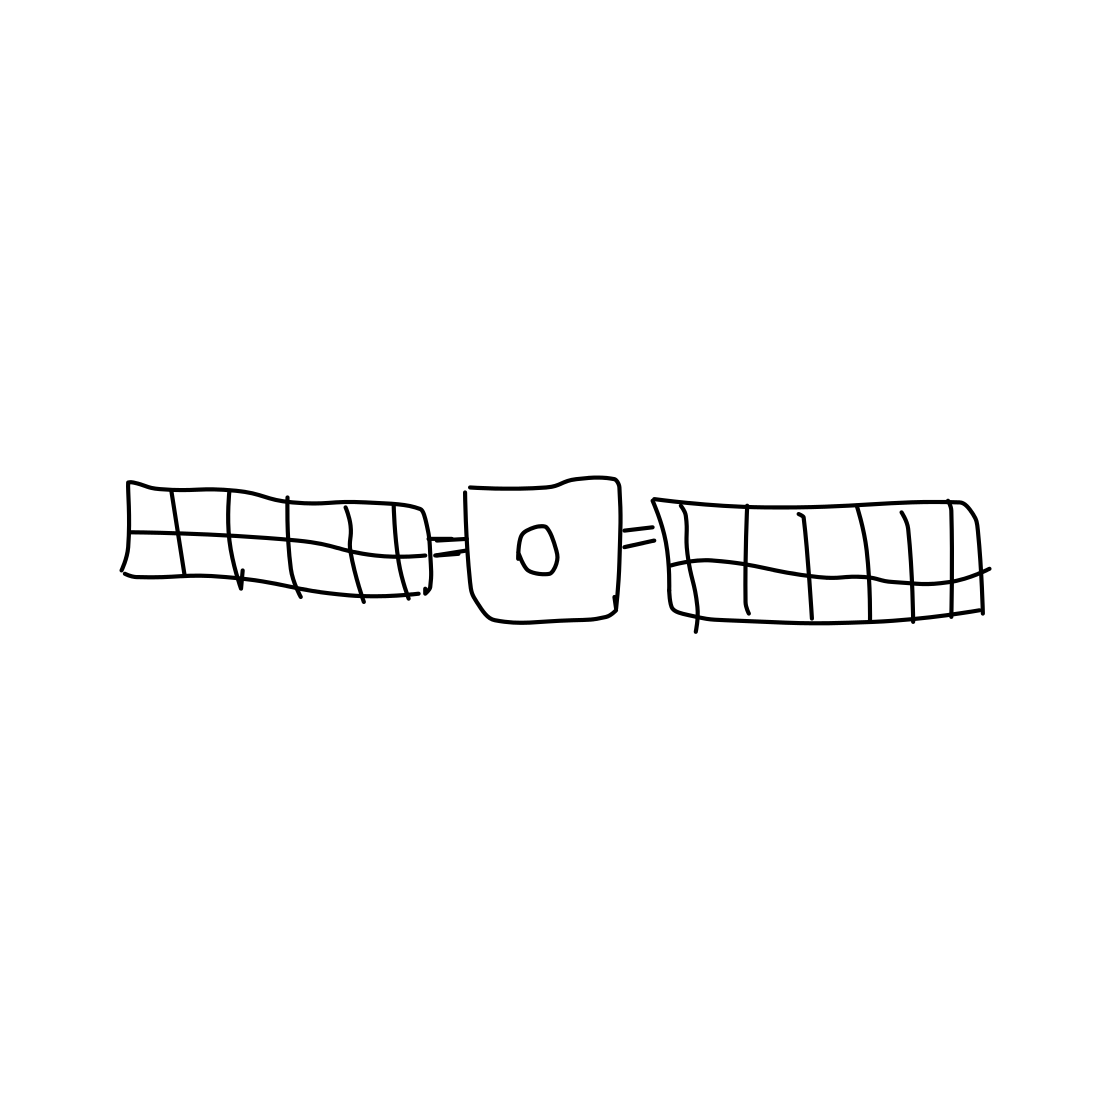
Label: satellite